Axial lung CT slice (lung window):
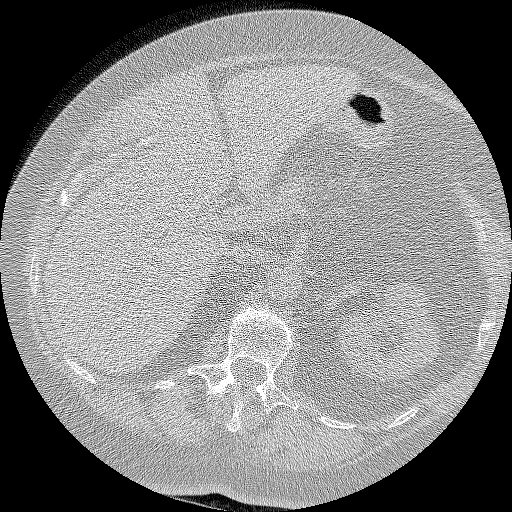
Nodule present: no